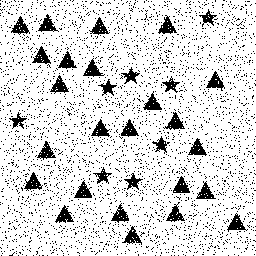
Squares: 0
Triangles: 24
Stars: 8
Total shapes: 32